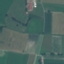
Land use / land cover: Pasture